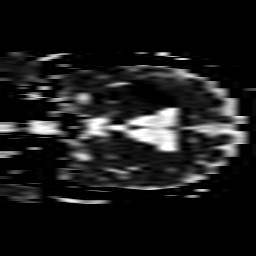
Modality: ADC
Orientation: coronal
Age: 54
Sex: male
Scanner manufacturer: philips
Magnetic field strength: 1.5 T
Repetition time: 4.819 s
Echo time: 0.07764 s